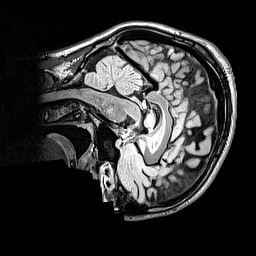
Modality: FLAIR
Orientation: sagittal
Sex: male
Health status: ill
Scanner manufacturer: siemens
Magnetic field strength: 3 T
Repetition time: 5 s
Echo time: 0.388 s